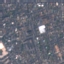
Label: Residential